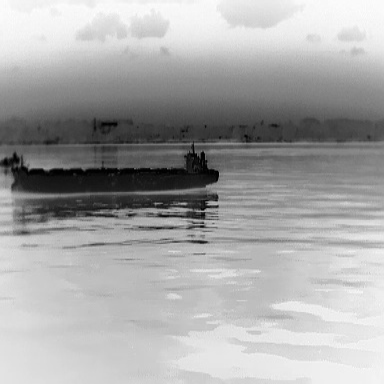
There is a liner in the infrared image.